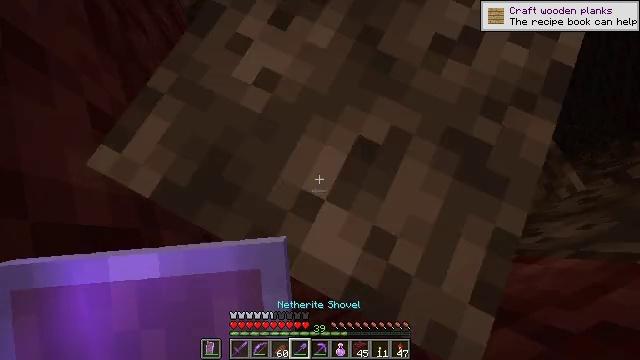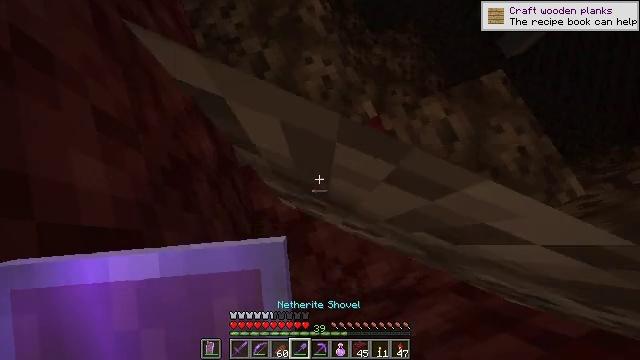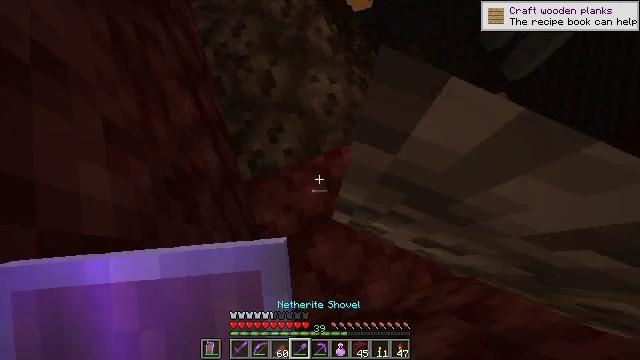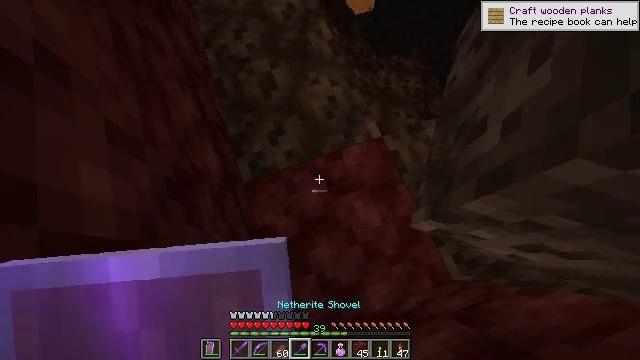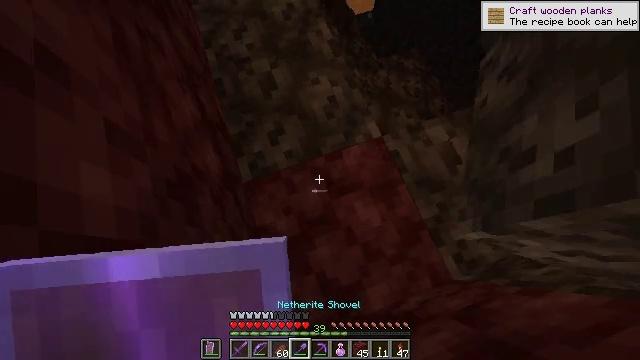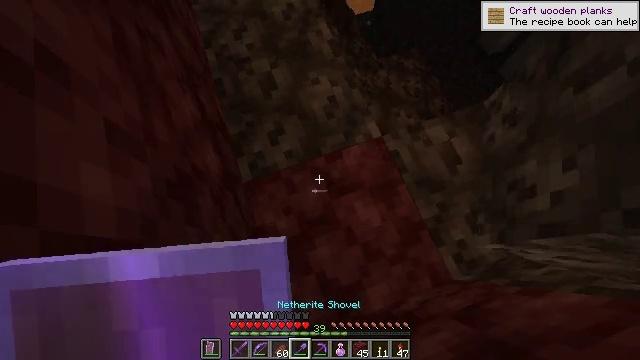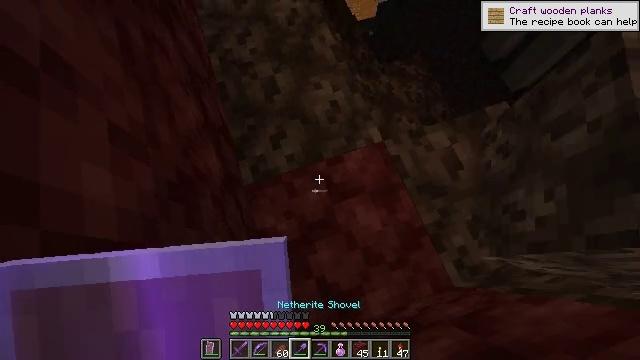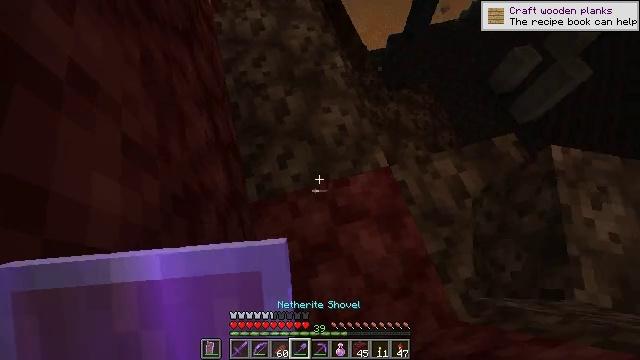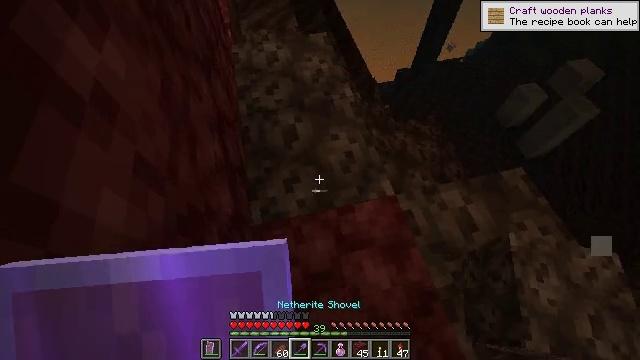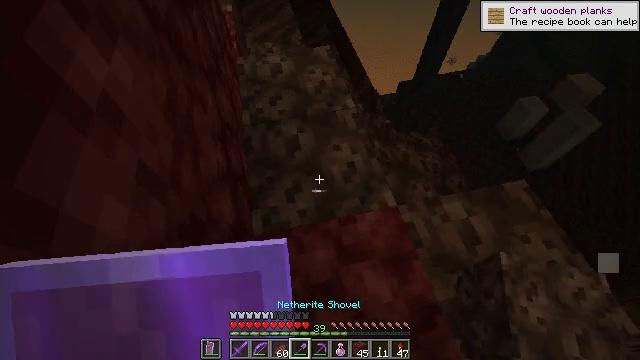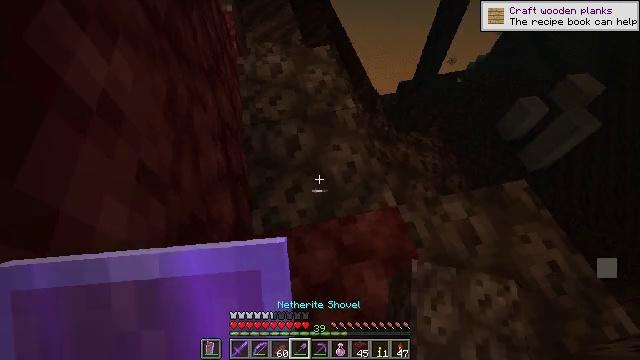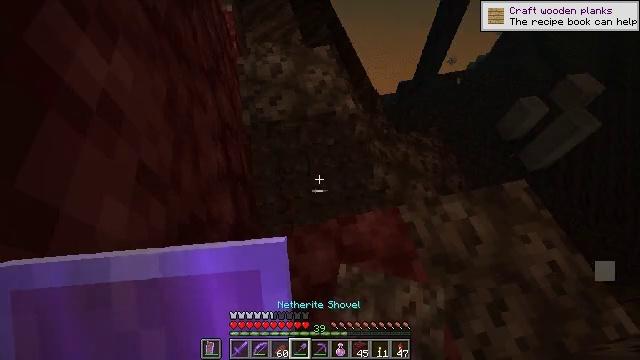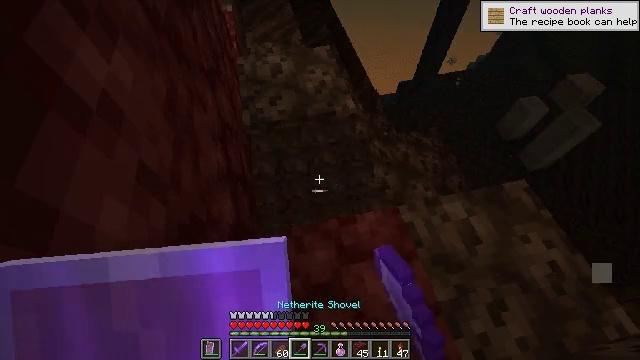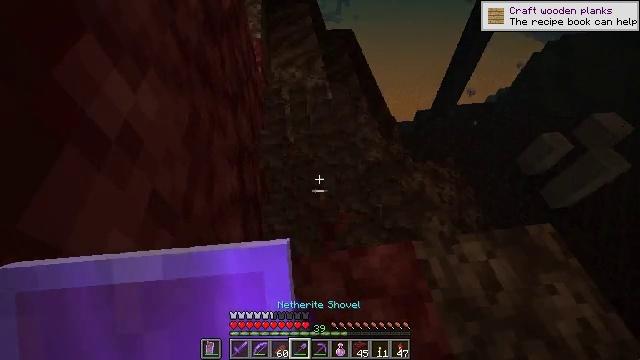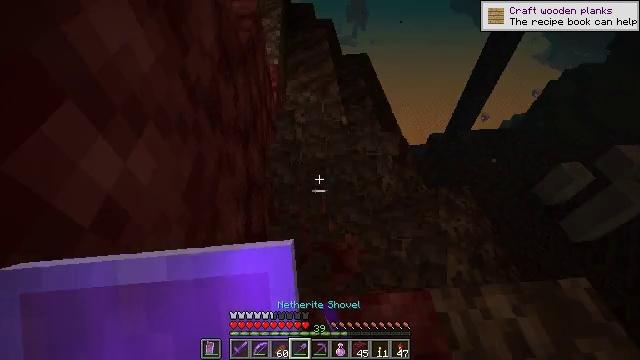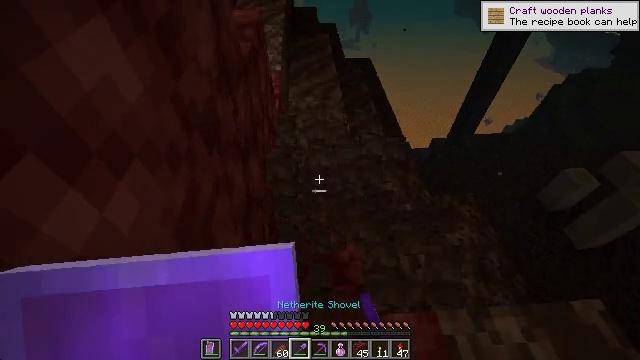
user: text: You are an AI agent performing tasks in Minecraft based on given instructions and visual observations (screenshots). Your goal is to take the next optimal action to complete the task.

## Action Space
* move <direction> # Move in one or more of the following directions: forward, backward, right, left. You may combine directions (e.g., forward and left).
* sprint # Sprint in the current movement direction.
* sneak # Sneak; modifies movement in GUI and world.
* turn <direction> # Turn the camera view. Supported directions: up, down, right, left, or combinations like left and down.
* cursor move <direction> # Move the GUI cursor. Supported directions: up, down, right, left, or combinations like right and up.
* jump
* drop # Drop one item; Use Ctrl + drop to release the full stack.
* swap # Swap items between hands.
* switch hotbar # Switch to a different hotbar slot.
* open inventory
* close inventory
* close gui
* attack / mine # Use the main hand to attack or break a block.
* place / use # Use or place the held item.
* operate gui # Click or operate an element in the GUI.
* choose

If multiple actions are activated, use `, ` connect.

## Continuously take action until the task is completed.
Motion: motion action
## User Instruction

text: Dig soul sand to use for potions.
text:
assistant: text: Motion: no_op
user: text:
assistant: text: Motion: turn left and up
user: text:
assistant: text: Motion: no_op
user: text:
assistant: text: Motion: no_op
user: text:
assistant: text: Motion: no_op
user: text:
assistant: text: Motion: no_op
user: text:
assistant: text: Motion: turn left and up
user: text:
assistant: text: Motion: turn left and up
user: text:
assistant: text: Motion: turn up
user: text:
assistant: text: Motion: no_op
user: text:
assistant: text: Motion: attack / mine
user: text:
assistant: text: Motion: attack / mine
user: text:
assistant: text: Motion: move forward, turn left and up, attack / mine
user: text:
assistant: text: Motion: move forward, turn left and up, attack / mine
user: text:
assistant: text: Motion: move forward, attack / mine
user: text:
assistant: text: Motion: move forward, attack / mine
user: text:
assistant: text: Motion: attack / mine
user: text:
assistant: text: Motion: attack / mine
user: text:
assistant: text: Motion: attack / mine
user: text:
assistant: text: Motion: no_op
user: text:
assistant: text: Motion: no_op
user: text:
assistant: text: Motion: no_op
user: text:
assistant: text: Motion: no_op